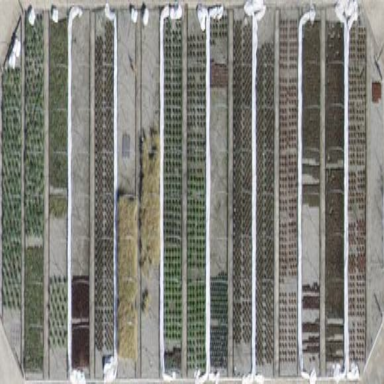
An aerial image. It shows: Plant nursery.